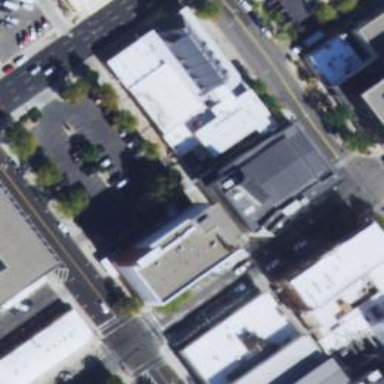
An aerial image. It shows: Theater building.